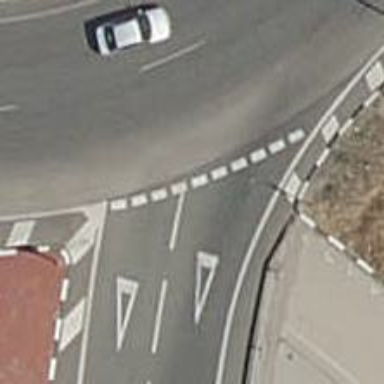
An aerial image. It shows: Road with "give way" sign.